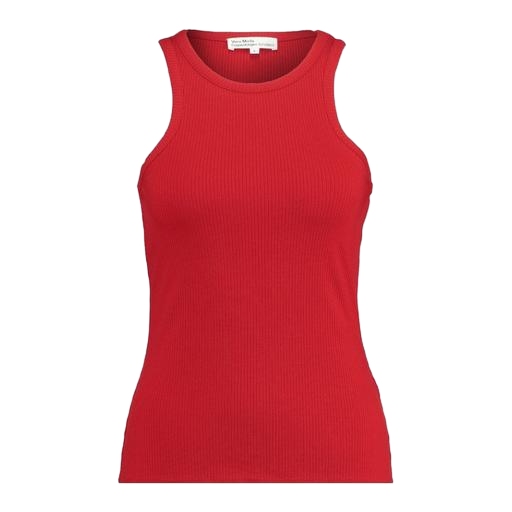
red tank top, red essential tank, red stretch jersey tank, white background